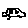
Label: car